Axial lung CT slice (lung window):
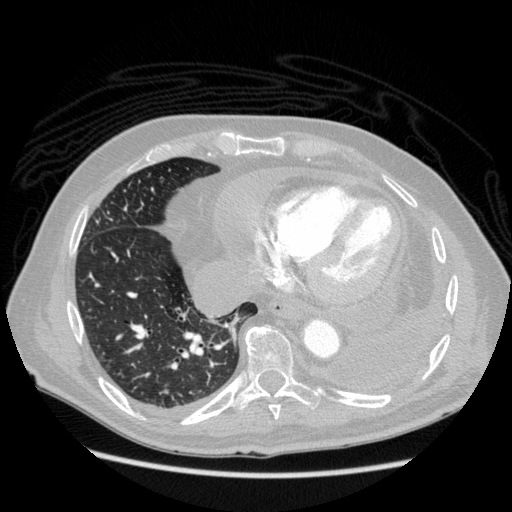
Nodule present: no